Interaction volume radius: 5 \u00c5
Interaction volume height: 10 \u00c5
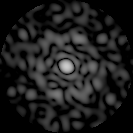
Disorder parameter: 0.8463